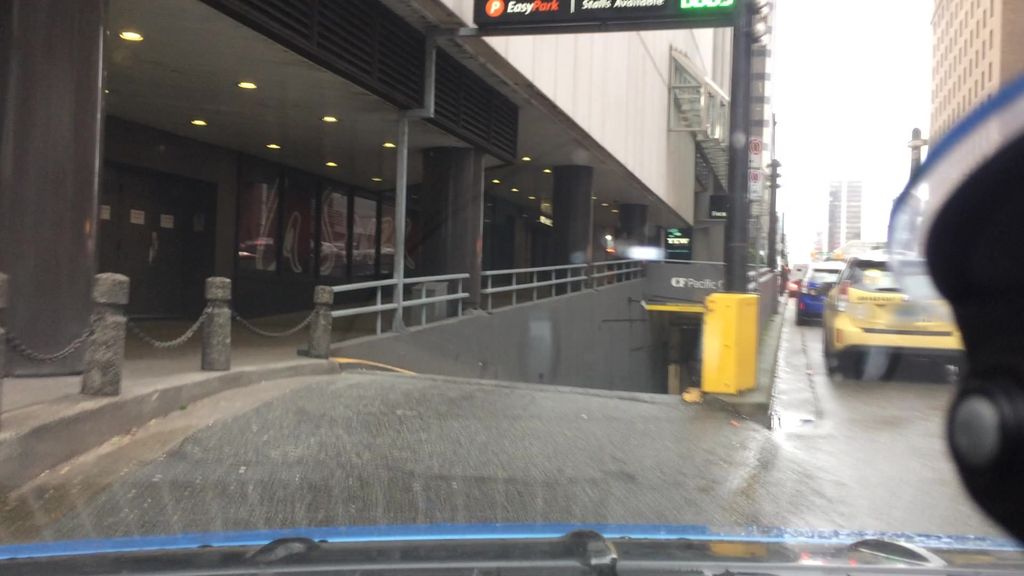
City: vancouver